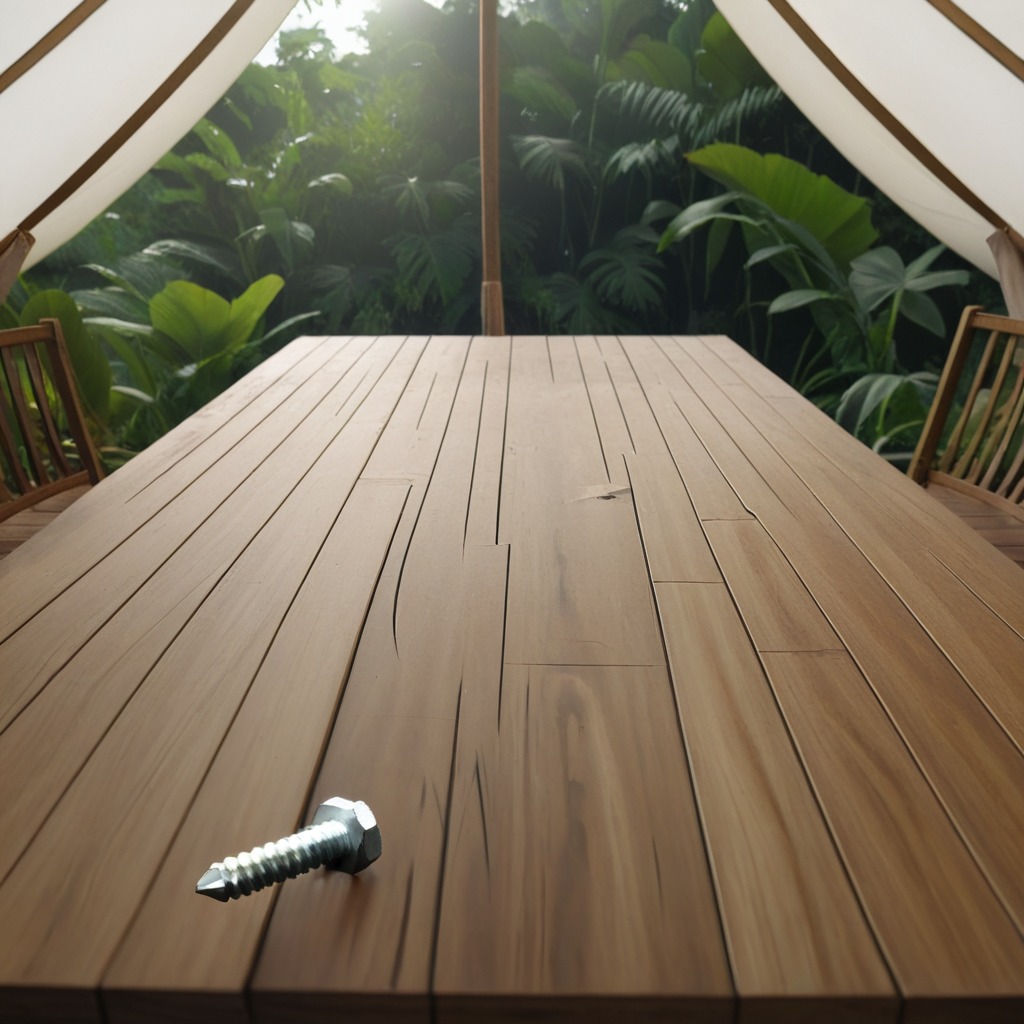
A metal screw is lying on a wooden table inside a jungle field workshop tent humid ambient light worn but.